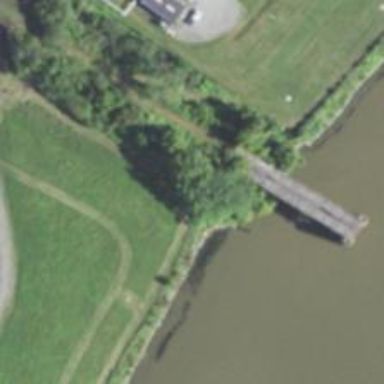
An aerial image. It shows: Bridge supported by abutments.